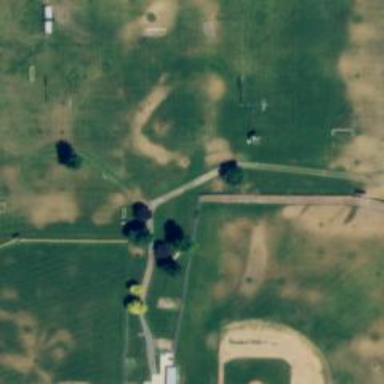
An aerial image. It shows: Disc golf hole.